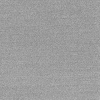
Atmospheric dust classification: not_dusty